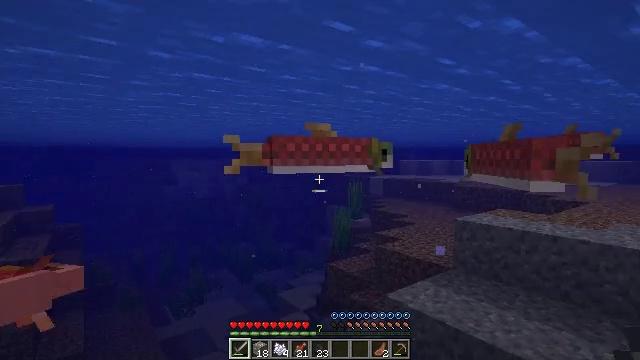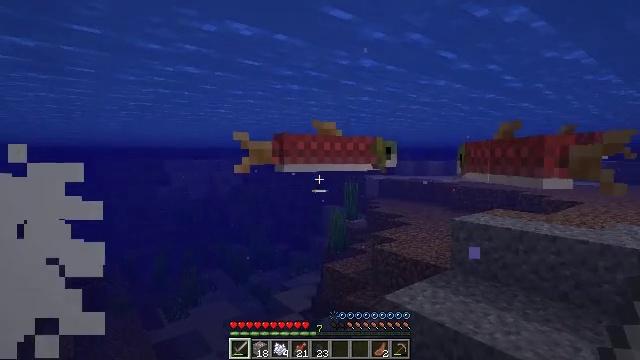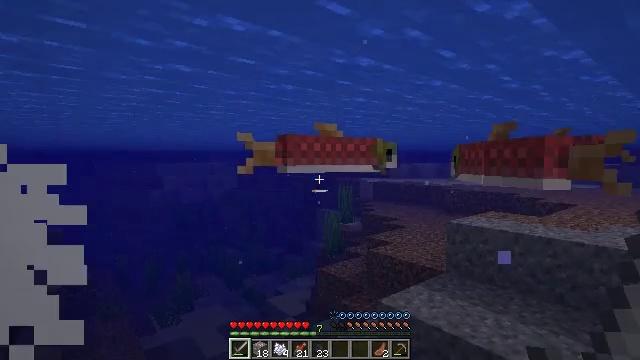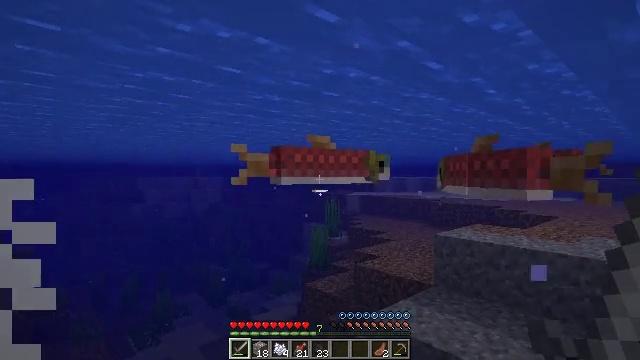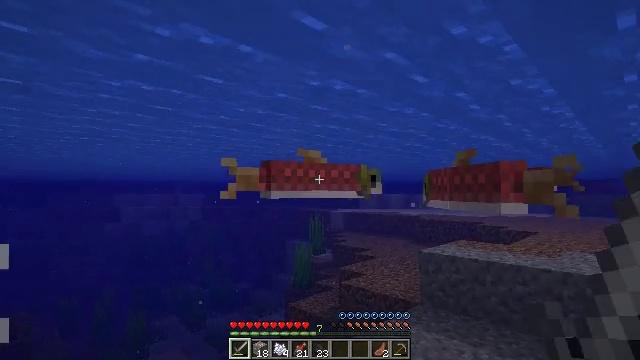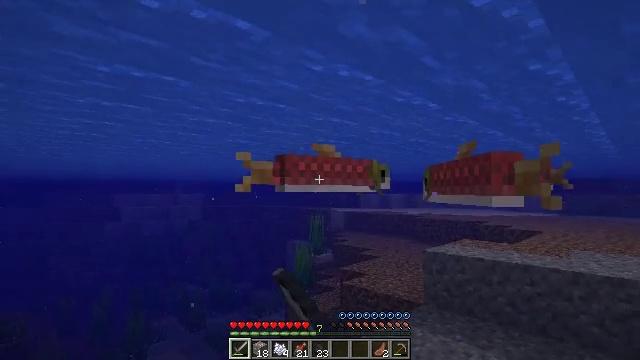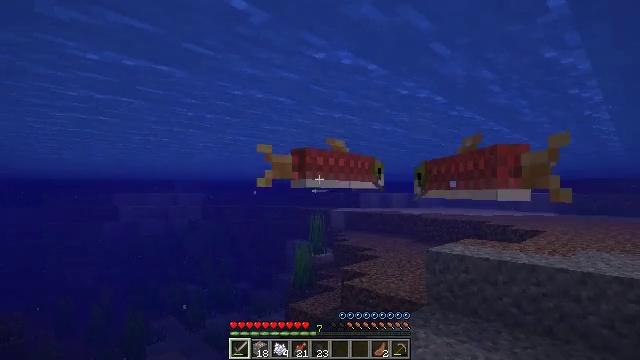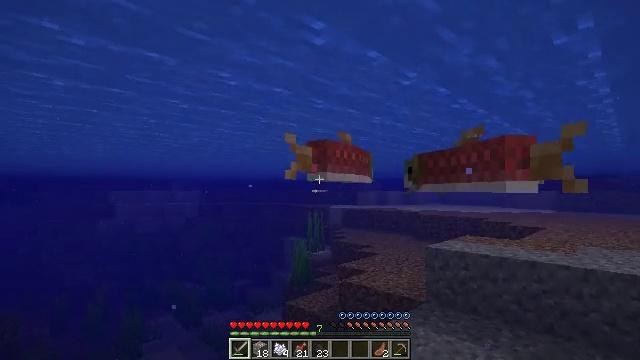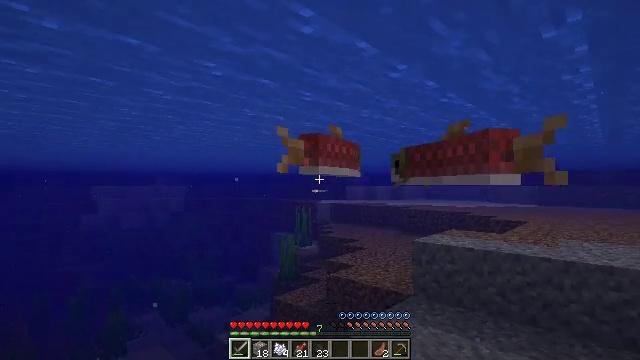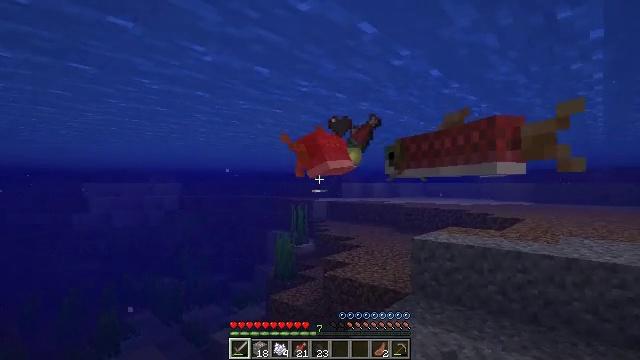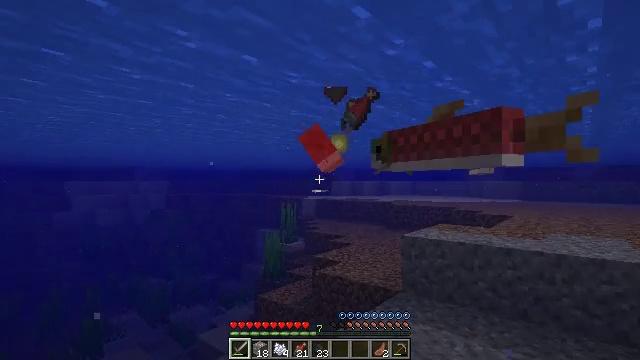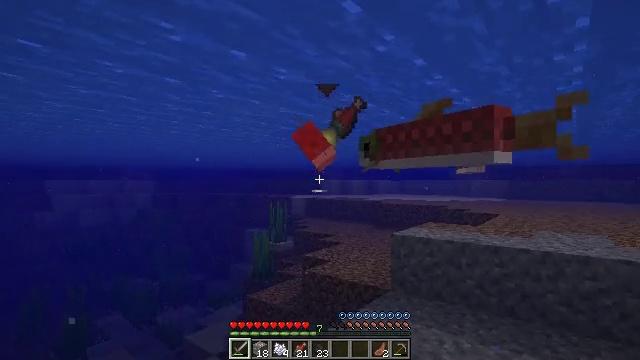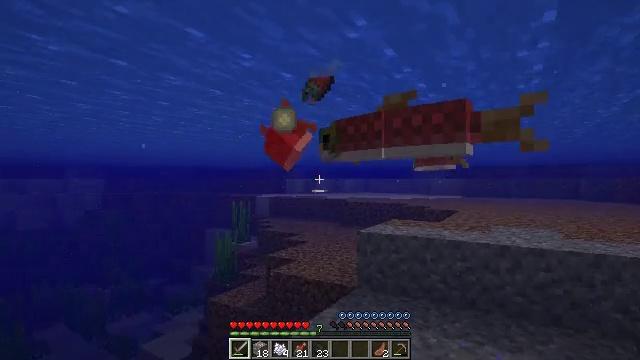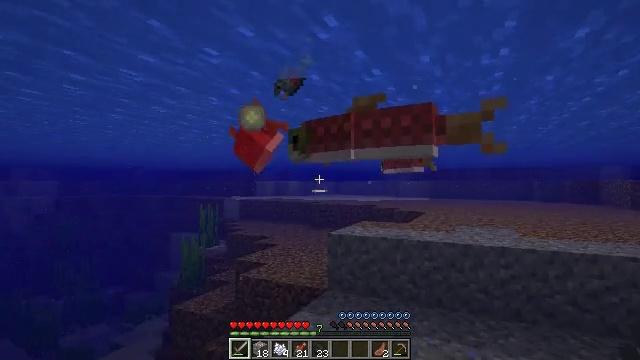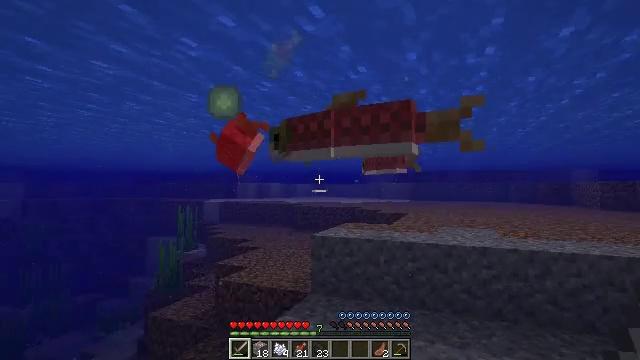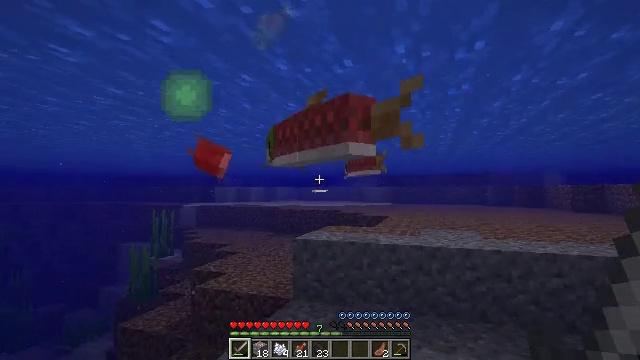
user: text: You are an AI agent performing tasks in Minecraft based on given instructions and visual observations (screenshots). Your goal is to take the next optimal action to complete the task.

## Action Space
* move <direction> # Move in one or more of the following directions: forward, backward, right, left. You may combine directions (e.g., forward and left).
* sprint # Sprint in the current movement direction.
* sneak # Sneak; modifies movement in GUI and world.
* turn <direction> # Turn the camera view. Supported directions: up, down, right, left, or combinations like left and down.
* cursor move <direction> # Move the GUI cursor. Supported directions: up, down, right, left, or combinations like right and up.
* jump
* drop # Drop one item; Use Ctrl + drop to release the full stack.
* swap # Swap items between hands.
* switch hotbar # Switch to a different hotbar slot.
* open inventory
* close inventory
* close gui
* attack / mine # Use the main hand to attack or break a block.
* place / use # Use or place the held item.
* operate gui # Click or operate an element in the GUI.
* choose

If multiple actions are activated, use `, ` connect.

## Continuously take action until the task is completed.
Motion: motion action
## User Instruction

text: Hunt fish.
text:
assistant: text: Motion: move forward
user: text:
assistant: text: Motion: move forward, turn right
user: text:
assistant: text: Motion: move forward, turn right and up
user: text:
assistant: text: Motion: move forward, turn right and up, attack / mine
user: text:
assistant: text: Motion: move forward, attack / mine
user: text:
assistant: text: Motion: move forward, attack / mine
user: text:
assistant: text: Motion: move forward, attack / mine
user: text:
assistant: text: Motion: move forward, turn right
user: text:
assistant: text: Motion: move forward
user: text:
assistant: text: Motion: move forward, turn right
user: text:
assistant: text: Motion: move forward, turn right
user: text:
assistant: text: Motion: move forward, turn right
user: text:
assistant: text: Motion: move forward, turn right
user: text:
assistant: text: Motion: move forward, turn right
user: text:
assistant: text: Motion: move forward, turn right
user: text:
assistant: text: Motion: move forward, turn right and up
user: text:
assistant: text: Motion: move forward, turn right and up
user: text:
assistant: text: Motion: move forward, turn right and up
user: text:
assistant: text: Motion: move forward, turn left and up
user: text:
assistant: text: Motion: move forward, turn left and up, attack / mine
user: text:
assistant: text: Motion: move forward, turn left, attack / mine
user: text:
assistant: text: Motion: move forward, attack / mine
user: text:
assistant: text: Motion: move forward, attack / mine
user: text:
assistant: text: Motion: move forward
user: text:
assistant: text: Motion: move forward, turn down
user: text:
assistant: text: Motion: move forward, turn right and down
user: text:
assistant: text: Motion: move forward, turn right and down
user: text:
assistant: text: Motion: move forward
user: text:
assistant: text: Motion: move forward
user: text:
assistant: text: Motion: move forward, turn right and down